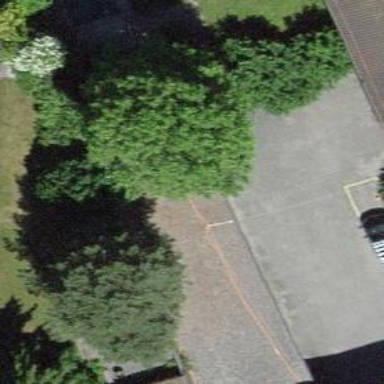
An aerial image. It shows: Garage building.